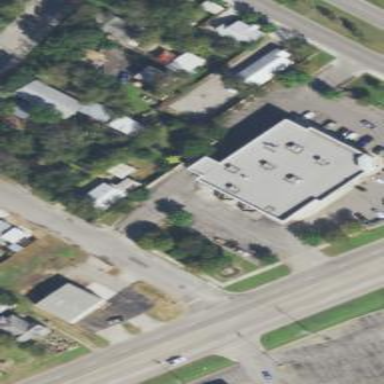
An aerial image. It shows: Building.